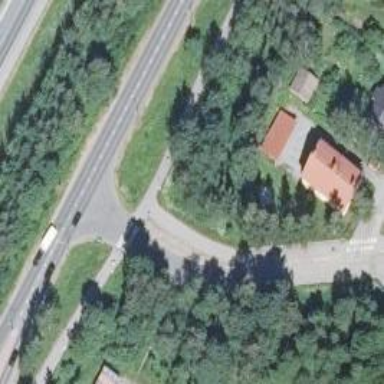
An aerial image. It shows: Asphalt cycleway.